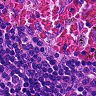
Metastatic tissue present: no